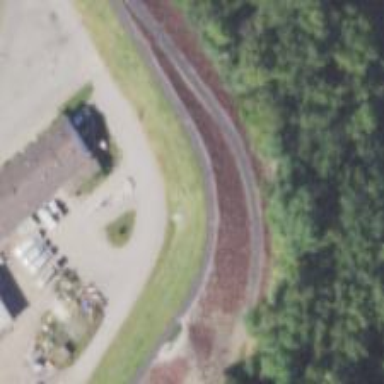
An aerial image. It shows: Path along embankment.